Question: I am starting to enjoy 'dplyr' but I got stuck on a use case. I want to be able to apply 'cumsum' per group in a dataframe with the package but I can't seem to get it right.
For a demo dataframe I've generated the following data:
'''
set.seed(123)
len = 10
dates = as.Date('2014-01-01') + 1:len
grp_a = data.frame(dates=dates, group='A', sales=rnorm(len))
grp_b = data.frame(dates=dates, group='B', sales=rnorm(len))
grp_c = data.frame(dates=dates, group='C', sales=rnorm(len))
df = rbind(grp_a, grp_b, grp_c)
'''
This creates a dataframe that looks like:
'''
dates group sales
1 2014-01-02 A -0.56047565
2 2014-01-03 A -0.23017749
3 2014-01-04 A 1.55870831
4 2014-01-05 A 0.<PHONE>
5 2014-01-06 A 0.<PHONE>
6 2014-01-02 B 1.71506499
7 2014-01-03 B 0.46091621
8 2014-01-04 B -1.26506123
9 2014-01-05 B -0.68685285
10 2014-01-06 B -0.44566197
11 2014-01-02 C 1.22408180
12 2014-01-03 C 0.35981383
13 2014-01-04 C 0.40077145
14 2014-01-05 C 0.<PHONE>
15 2014-01-06 C -0.55584113
'''
I then go on to create a dataframe for plotting, but with a for loop that I'd like to replace with something cleaner.
'''
pdf = data.frame(dates=as.Date(as.character()), group=as.character(), sales=as.numeric())
for(grp in unique(df$group)){
subs = filter(df, group == grp) %>% arrange(dates)
pdf = rbind(pdf, data.frame(dates=subs$dates, group=grp, sales=cumsum(subs$sales)))
}
'''
I use this 'pdf' to create a plot.
'''
p = ggplot()
p = p + geom_line(data=pdf, aes(dates, sales, colour=group))
p + ggtitle("sales per group")
'''

Is there a better way (a way by using the dplyr methods) to create this dataframe? I've looked at the 'summarize' method but this seems to aggregate a group from N items -> 1 item. This use case seems to break my dplyr flow at the moment. Any suggestions to better approach this?
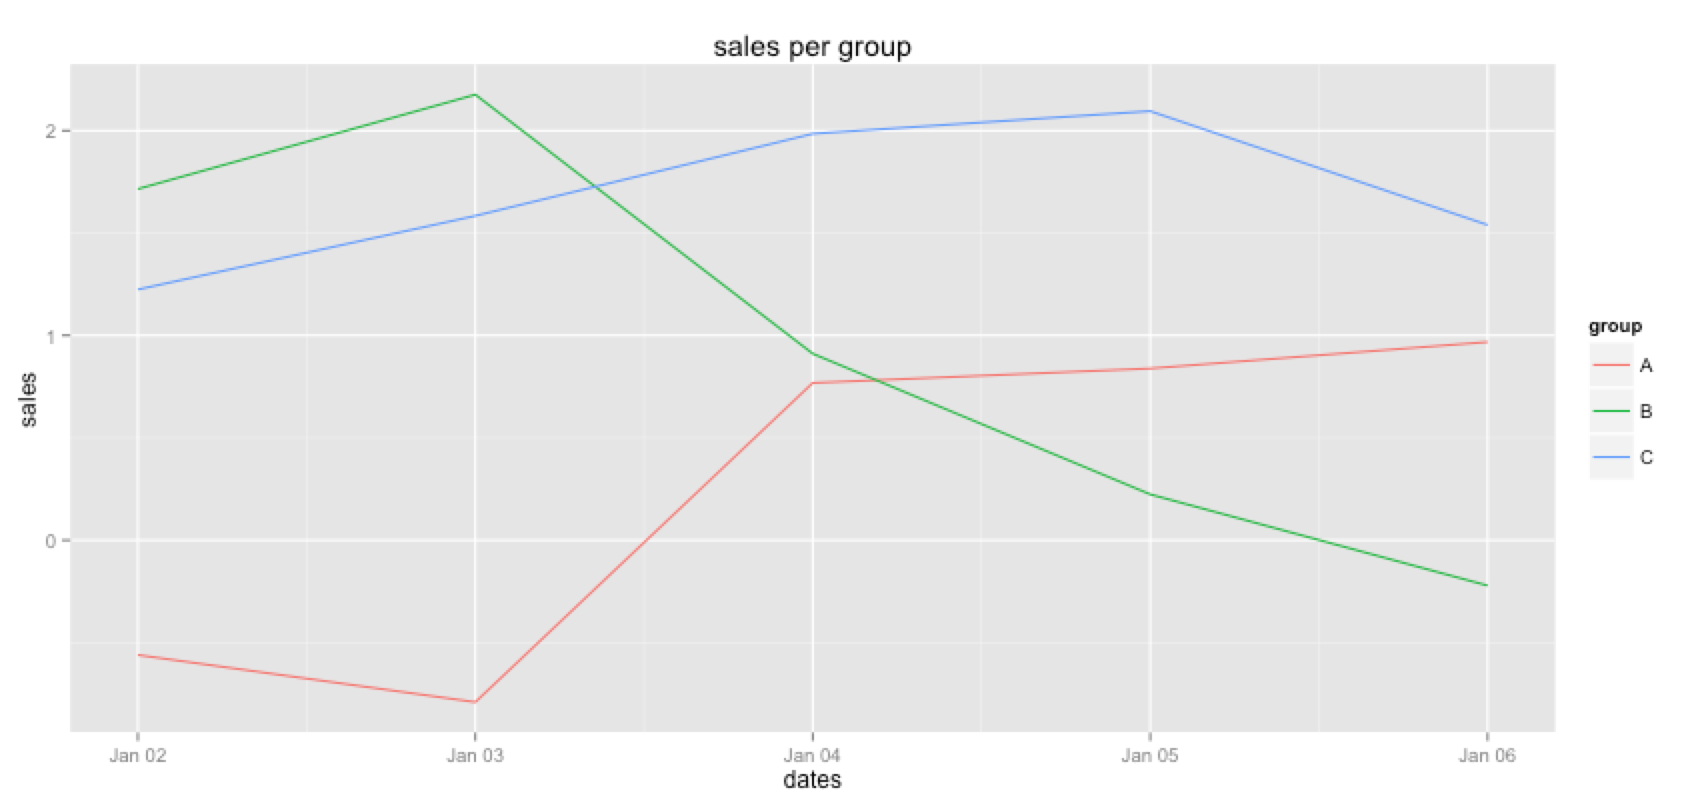
Answer: Ah. After fiddling around I seem to have found it.
'''
pdf = df %>% group_by(group) %>% arrange(dates) %>% mutate(cs = cumsum(sales))
'''
### Output with forloop in question:
'''
> pdf = data.frame(dates=as.Date(as.character()), group=as.character(), sales=as.numeric())
> for(grp in unique(df$group)){
+ subs = filter(df, group == grp) %>% arrange(dates)
+ pdf = rbind(pdf, data.frame(dates=subs$dates, group=grp, sales=subs$sales, cs=cumsum(subs$sales)))
+ }
> pdf
dates group sales cs
1 2014-01-02 A -0.56047565 -<PHONE>
2 2014-01-03 A -0.23017749 -<PHONE>
3 2014-01-04 A 1.55870831 <PHONE>
4 2014-01-05 A 0.<PHONE> <PHONE>
5 2014-01-06 A 0.<PHONE> <PHONE>
6 2014-01-02 B 1.71506499 <PHONE>
7 2014-01-03 B 0.46091621 2.<PHONE>
8 2014-01-04 B -1.26506123 <PHONE>
9 2014-01-05 B -0.68685285 <PHONE>
10 2014-01-06 B -0.44566197 -<PHONE>
11 2014-01-02 C 1.22408180 <PHONE>
12 2014-01-03 C 0.35981383 <PHONE>
13 2014-01-04 C 0.40077145 <PHONE>
14 2014-01-05 C 0.<PHONE> 2.<PHONE>
15 2014-01-06 C -0.55584113 <PHONE>
'''
### Output with this line of code:
'''
> pdf = df %>% group_by(group) %>% mutate(cs = cumsum(sales))
> pdf
Source: local data frame [15 x 4]
Groups: group
dates group sales cs
1 2014-01-02 A -0.56047565 -<PHONE>
2 2014-01-03 A -0.23017749 -<PHONE>
3 2014-01-04 A 1.55870831 <PHONE>
4 2014-01-05 A 0.<PHONE> <PHONE>
5 2014-01-06 A 0.<PHONE> <PHONE>
6 2014-01-02 B 1.71506499 <PHONE>
7 2014-01-03 B 0.46091621 2.<PHONE>
8 2014-01-04 B -1.26506123 <PHONE>
9 2014-01-05 B -0.68685285 <PHONE>
10 2014-01-06 B -0.44566197 -<PHONE>
11 2014-01-02 C 1.22408180 <PHONE>
12 2014-01-03 C 0.35981383 <PHONE>
13 2014-01-04 C 0.40077145 <PHONE>
14 2014-01-05 C 0.<PHONE> 2.<PHONE>
15 2014-01-06 C -0.55584113 <PHONE>
'''